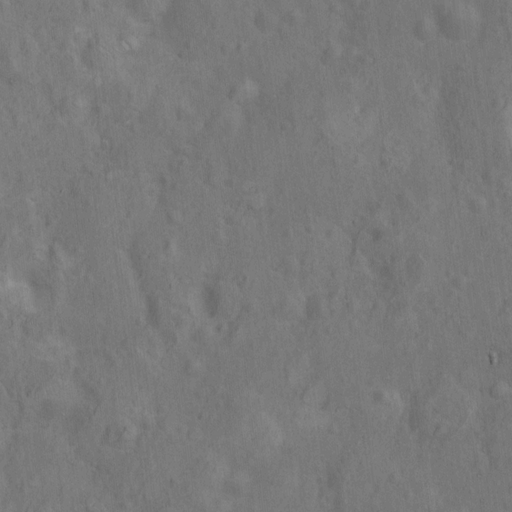
Classes present: Background, Cone